Interaction volume radius: 10 \u00c5
Interaction volume height: 30 \u00c5
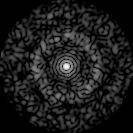
Disorder parameter: 0.8678